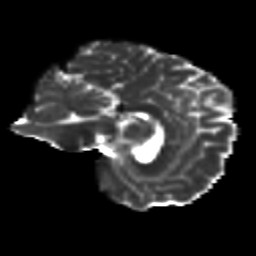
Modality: T2w
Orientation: sagittal
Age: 36
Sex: female
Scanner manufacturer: siemens
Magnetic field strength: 3 T
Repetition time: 8.6 s
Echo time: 0.095 s